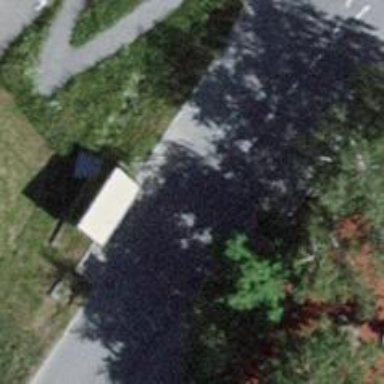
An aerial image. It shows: Bus stop with platform for public transport.